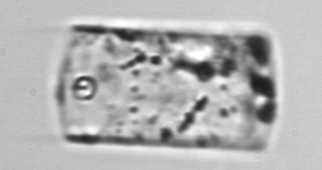
Label: Guinardia_flaccida